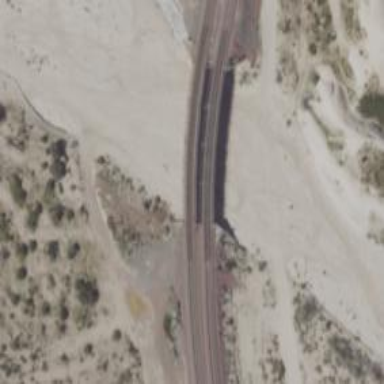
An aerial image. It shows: Railway bridge.